Field crop: tomato
Growth stage: 1
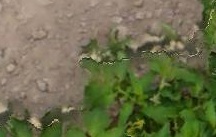
Species: tomato